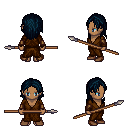
a pixel art fantasy rpg character, female body template, human, dark skin, brown robe, white pants, raven long hairstyle, leather bracers, brown shoes, spear, four views (front, back, left, right), 2x2 character sprite sheet, small pixel art, hard edges, no anti-aliasing